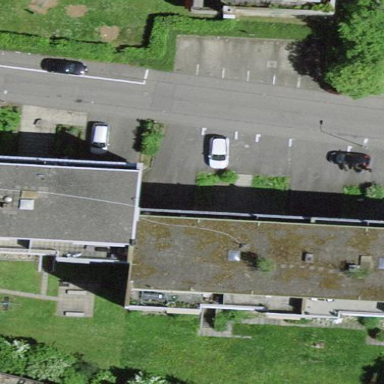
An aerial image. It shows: View of apartment building.